Interaction volume radius: 5 \u00c5
Interaction volume height: 20 \u00c5
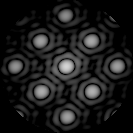
Disorder parameter: 0.03472